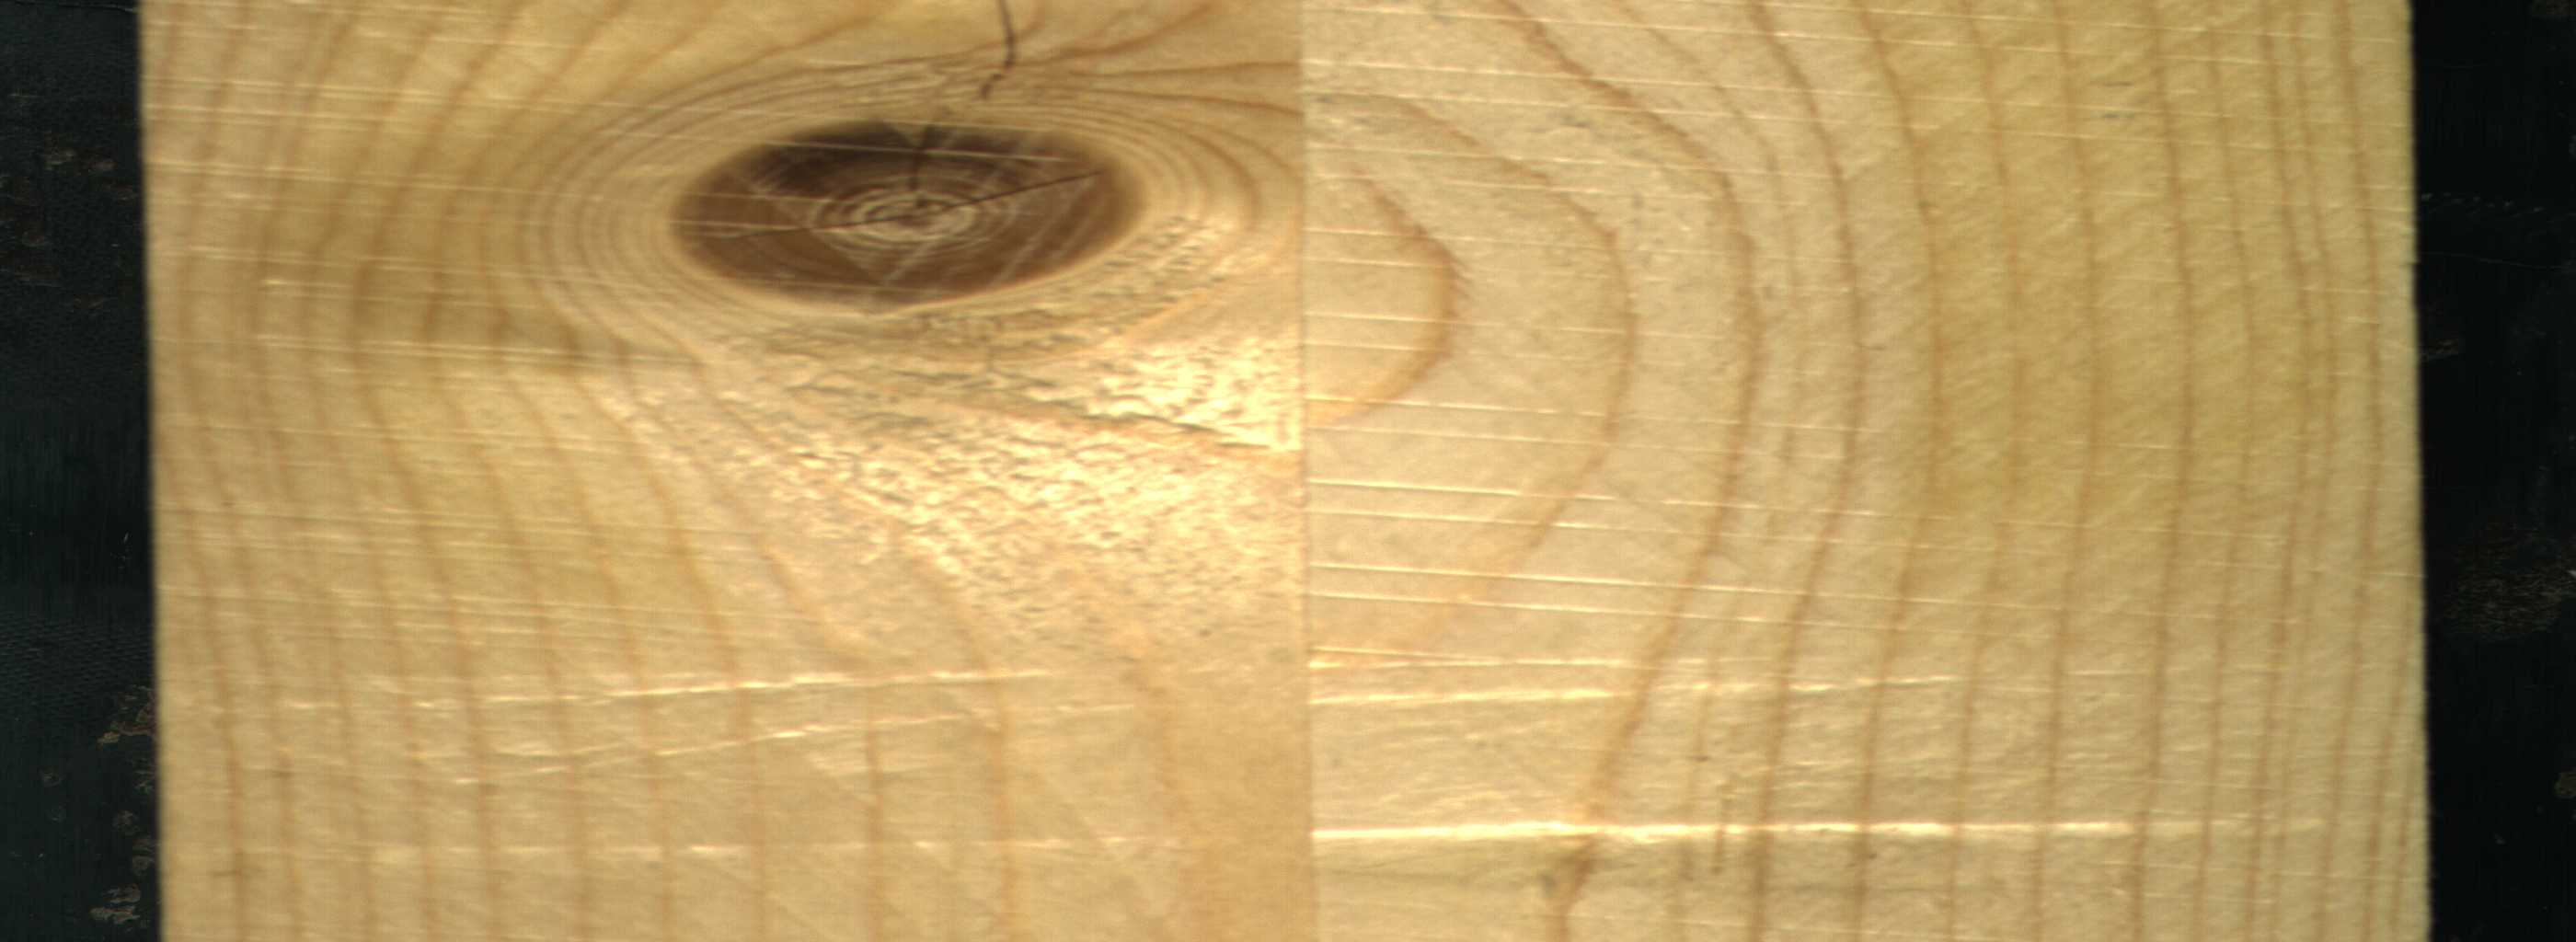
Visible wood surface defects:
knot_with_crack